Aerial crown-view tile of a tropical tree (Barro Colorado Island, Panama), acquired 20241216:
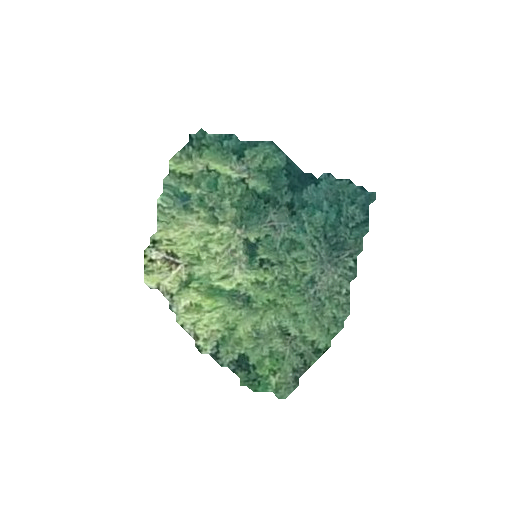
Species: Quararibea stenophylla
GBIF accepted scientific name: Quararibea stenophylla
Crown area: 59.142 m²